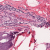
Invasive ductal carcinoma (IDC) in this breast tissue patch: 0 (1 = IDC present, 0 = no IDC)